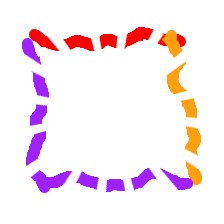
Shape: square